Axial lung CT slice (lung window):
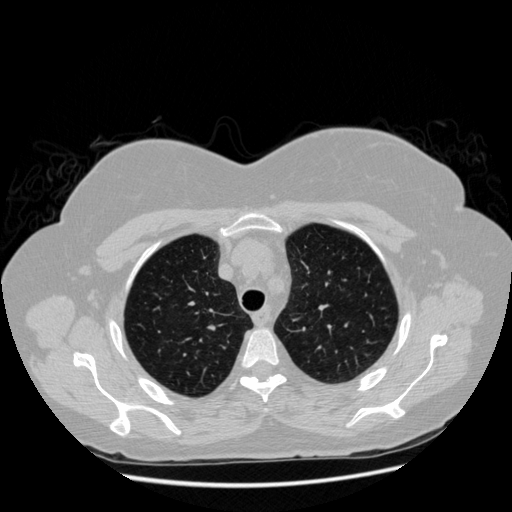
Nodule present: no